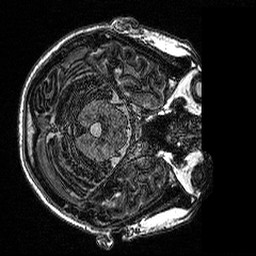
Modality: MP2RAGE
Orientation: axial
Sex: male
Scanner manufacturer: siemens
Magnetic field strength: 3 T
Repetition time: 5 s
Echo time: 0.00292 s